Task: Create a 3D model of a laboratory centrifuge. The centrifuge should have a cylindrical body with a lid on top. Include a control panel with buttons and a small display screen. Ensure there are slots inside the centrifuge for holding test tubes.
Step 496:
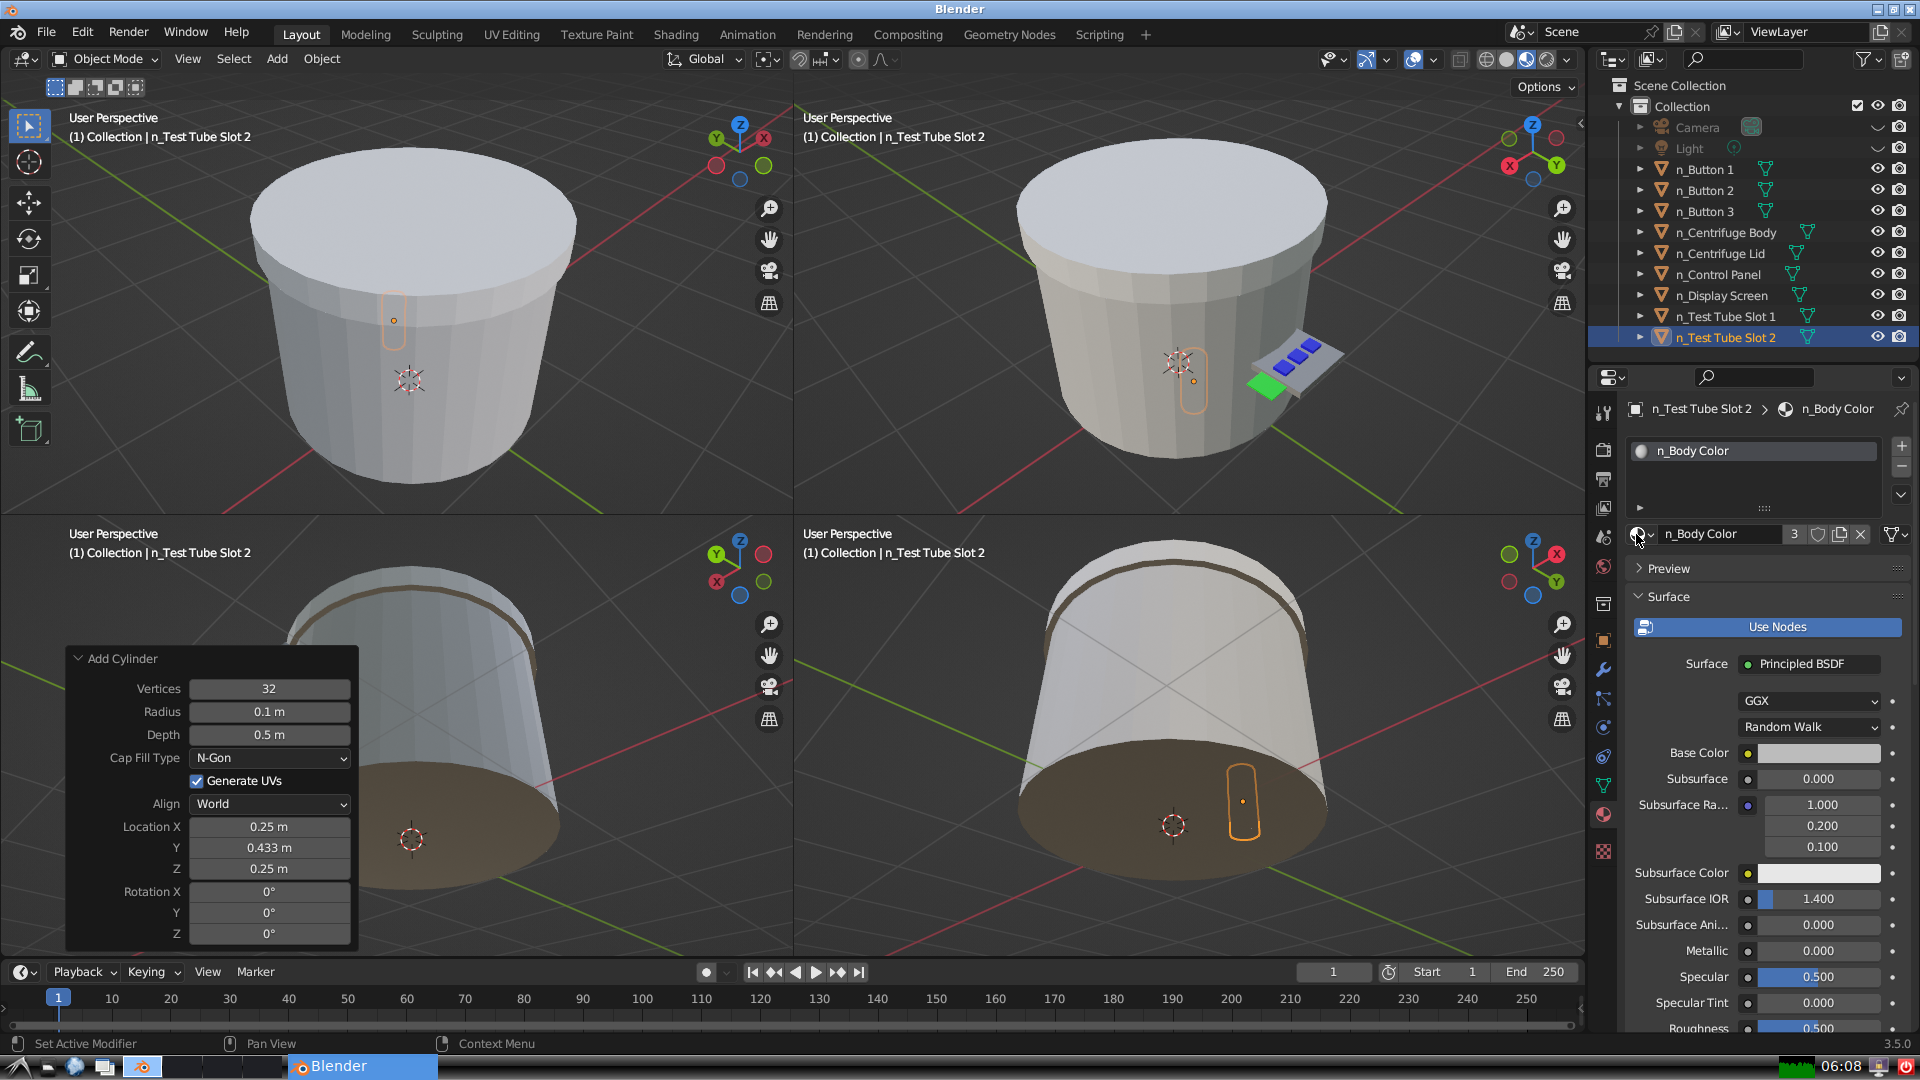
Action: {"mouse_move": [278, 58]}